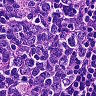
Metastatic tissue present: no